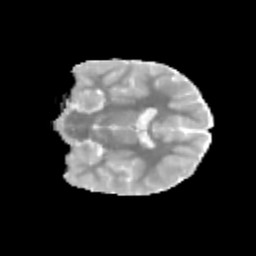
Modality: MD
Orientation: coronal
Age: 9
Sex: male
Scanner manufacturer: siemens
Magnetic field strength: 3 T
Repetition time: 3.8 s
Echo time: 0.07 s